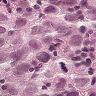
Metastatic tissue present: yes